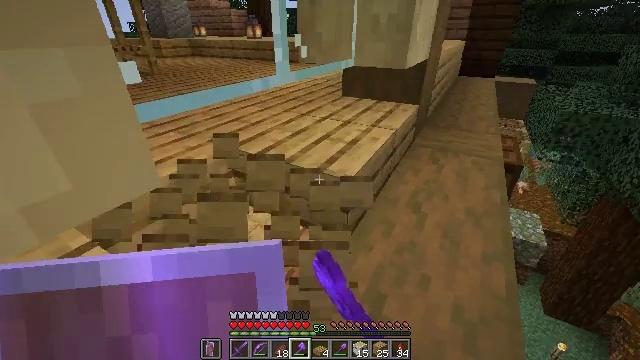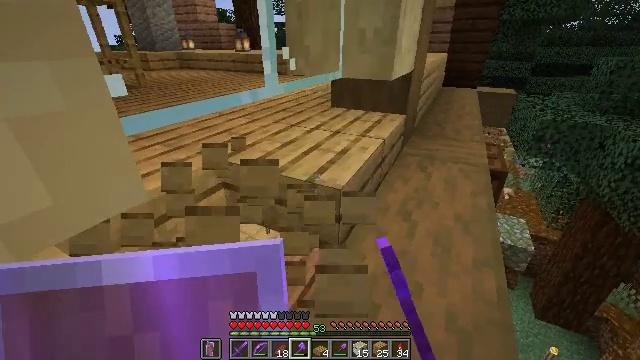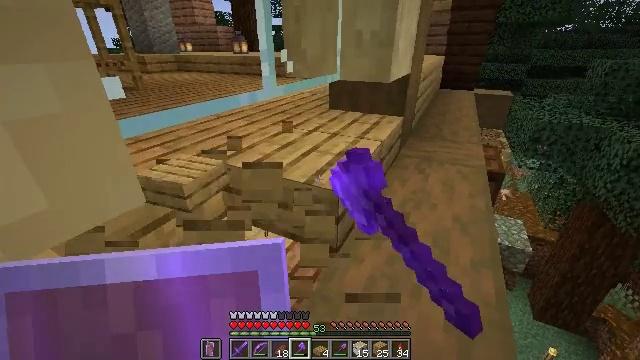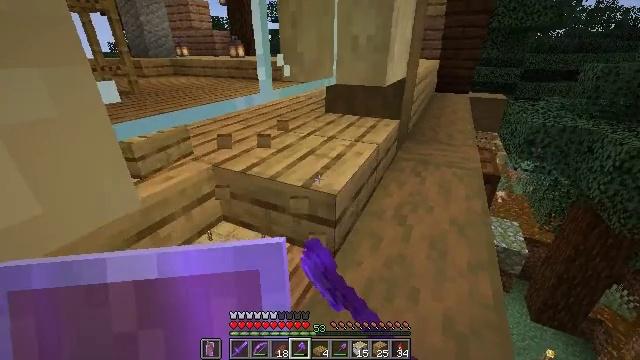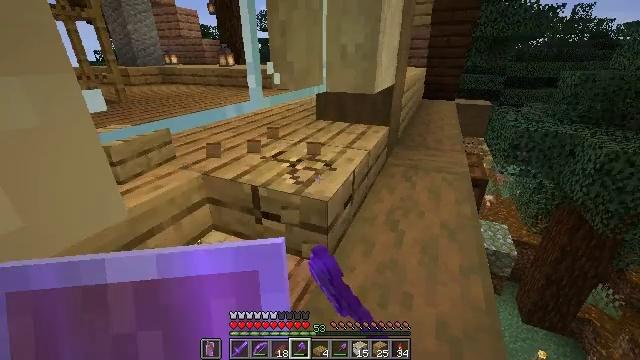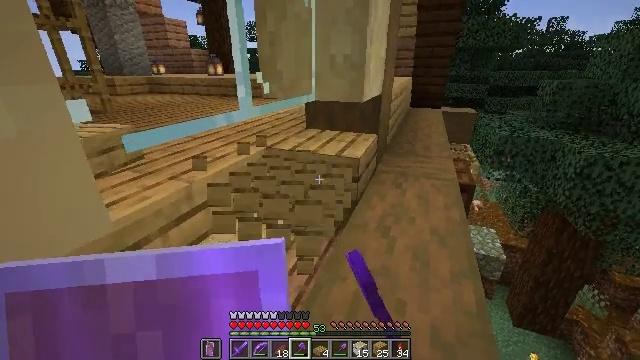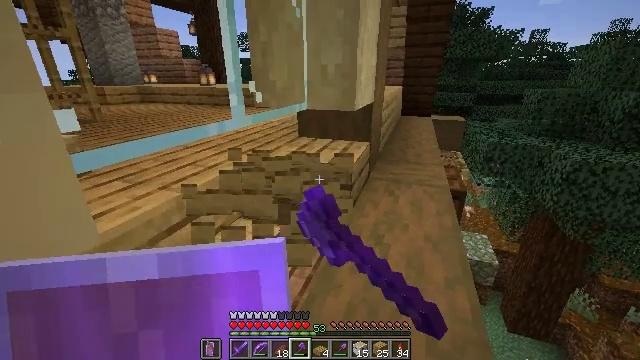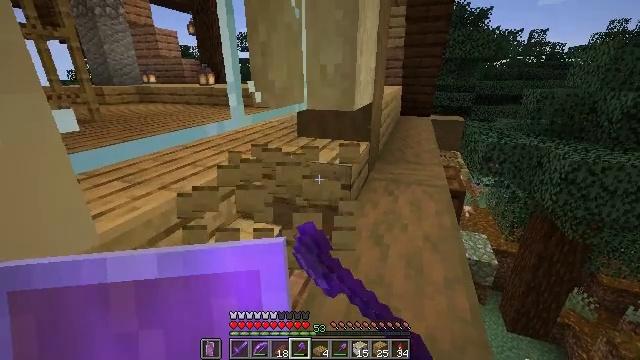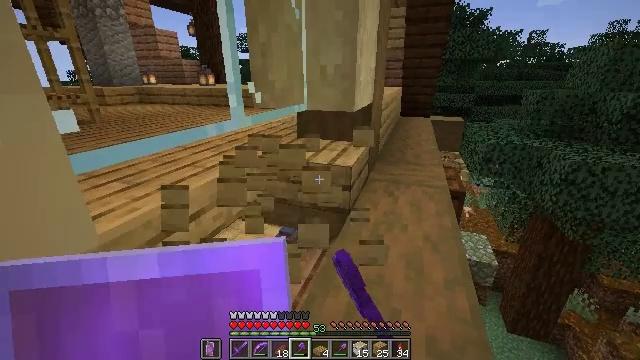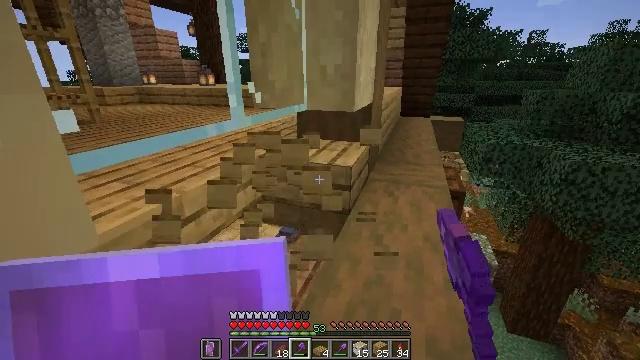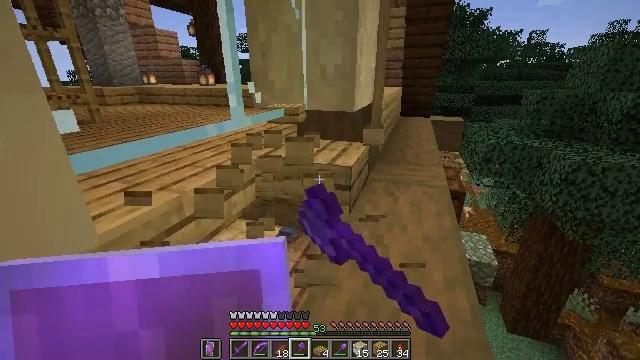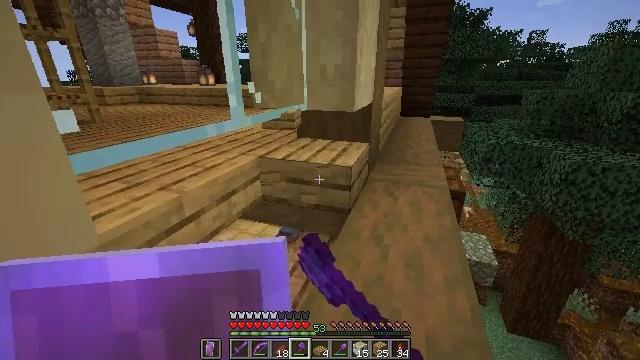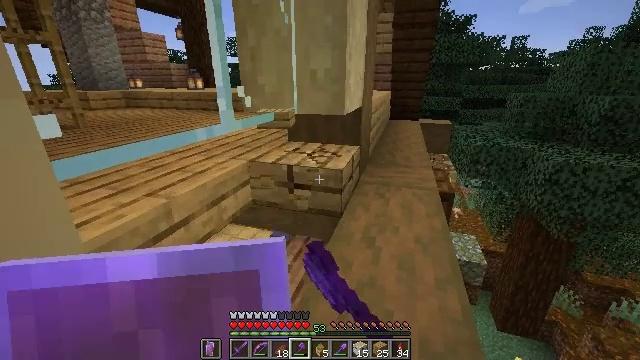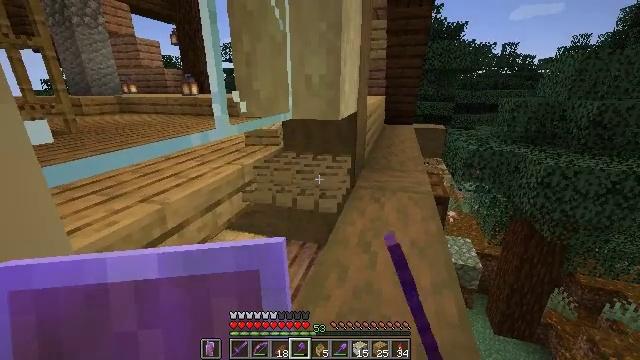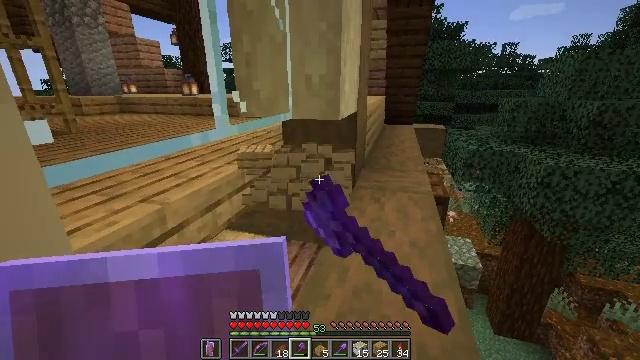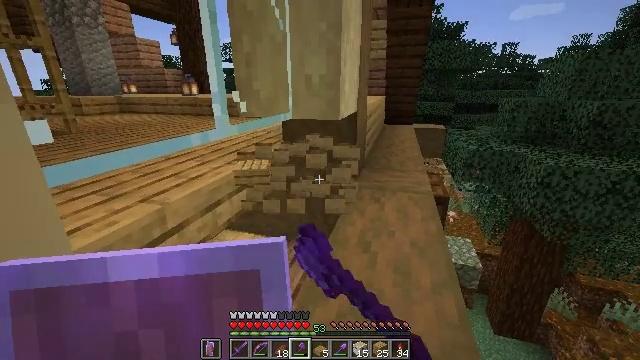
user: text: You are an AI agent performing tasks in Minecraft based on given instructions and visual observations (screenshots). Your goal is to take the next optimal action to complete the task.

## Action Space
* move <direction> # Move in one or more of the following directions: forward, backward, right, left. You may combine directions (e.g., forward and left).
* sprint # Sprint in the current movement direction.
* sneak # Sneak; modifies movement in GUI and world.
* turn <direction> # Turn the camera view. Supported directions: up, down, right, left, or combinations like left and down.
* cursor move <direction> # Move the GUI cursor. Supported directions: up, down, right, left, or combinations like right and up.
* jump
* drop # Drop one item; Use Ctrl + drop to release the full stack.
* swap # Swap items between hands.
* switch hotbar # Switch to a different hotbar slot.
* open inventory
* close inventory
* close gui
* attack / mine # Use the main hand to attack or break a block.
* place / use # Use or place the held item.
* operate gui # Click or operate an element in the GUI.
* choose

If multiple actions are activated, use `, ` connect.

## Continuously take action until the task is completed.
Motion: motion action
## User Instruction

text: Break the oak slab to get it back.
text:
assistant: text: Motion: sneak, turn right and up, attack / mine
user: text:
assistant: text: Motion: sneak, attack / mine
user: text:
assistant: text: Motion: sneak, attack / mine
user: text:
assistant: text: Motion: sneak, turn right and up, attack / mine
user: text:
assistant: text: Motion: sneak, turn right and up, attack / mine
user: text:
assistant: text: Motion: sneak, turn right and up, attack / mine
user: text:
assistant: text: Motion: sneak, attack / mine
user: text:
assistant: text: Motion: sneak, attack / mine
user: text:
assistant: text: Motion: sneak, attack / mine
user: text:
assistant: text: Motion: sneak, attack / mine
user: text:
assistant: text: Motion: sneak, attack / mine
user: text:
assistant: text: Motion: sneak, turn right, attack / mine
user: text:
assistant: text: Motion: sneak, turn right and up, attack / mine
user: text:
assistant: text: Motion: sneak, attack / mine
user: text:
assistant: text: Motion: sneak, attack / mine
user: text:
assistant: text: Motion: move right, sneak, attack / mine
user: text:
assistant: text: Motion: move right, sneak
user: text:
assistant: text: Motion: move right, sneak, turn left
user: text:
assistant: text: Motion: move right, sneak, turn left
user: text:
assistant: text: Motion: move right, sneak, turn left
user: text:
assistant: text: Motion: move right, sneak, turn left and down
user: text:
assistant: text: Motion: move right, sneak, turn left and down
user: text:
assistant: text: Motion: move right, sneak, turn left and down
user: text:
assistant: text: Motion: move right, sneak, turn left and down
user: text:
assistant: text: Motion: sneak, turn left and down
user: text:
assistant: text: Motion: sneak
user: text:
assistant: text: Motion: sneak
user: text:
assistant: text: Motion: sneak
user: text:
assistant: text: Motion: sneak
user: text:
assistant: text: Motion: sneak